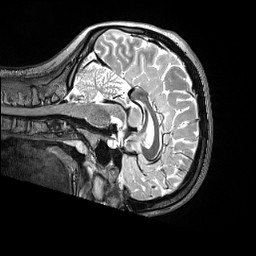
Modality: T2w
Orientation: sagittal
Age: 23
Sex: female
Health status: healthy
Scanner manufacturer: siemens
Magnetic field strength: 3 T
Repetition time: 3.2 s
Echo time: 0.563 s